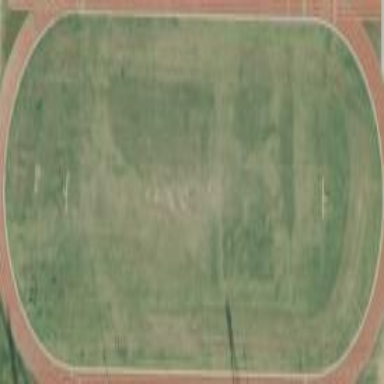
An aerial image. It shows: Pitch used for both American football and soccer.